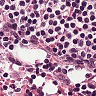
Metastatic tissue present: no